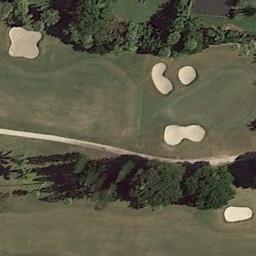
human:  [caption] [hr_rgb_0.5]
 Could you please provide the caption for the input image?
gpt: The golf course has a fairway, Some barrier trees and sandpits and a road goes through the golf course .

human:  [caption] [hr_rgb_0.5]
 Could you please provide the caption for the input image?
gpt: There are a few bunkers and a few paths on the large green lawn on the golf course and many trees .

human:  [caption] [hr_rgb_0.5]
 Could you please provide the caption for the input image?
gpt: There is a road next to the golf course .

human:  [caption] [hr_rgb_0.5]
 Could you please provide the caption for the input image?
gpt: There are five bunkers in this area, Two winding paths and a small river .

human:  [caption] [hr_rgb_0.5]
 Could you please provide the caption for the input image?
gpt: There are five bunkers and some green trees on the golf course .